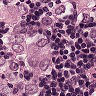
Metastatic tissue present: yes